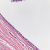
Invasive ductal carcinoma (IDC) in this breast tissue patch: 0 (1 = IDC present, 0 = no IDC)